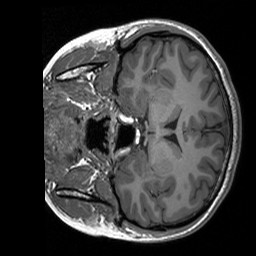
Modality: T1w
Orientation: coronal
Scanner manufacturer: siemens
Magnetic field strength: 3 T
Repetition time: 1.76 s
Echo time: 0.0022 s